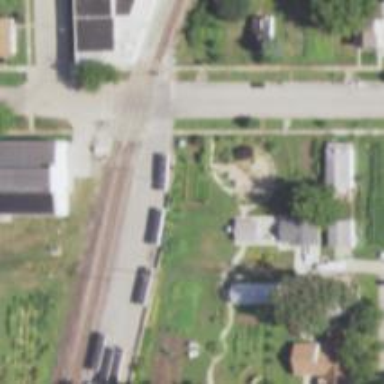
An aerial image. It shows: Railway crossing.